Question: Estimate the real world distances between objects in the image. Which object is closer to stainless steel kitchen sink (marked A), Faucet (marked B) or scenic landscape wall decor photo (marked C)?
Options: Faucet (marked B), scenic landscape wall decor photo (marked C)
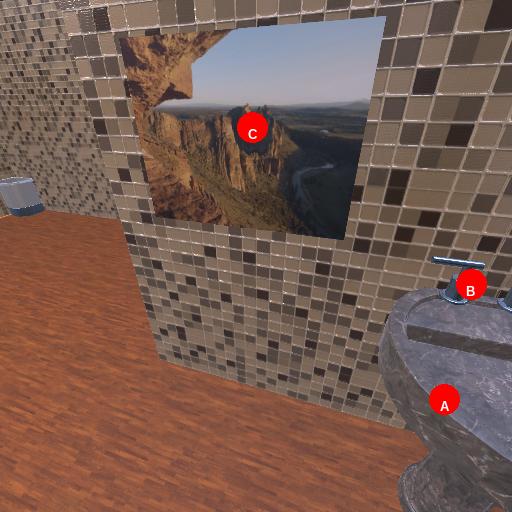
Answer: Faucet (marked B)